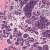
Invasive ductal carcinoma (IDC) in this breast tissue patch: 1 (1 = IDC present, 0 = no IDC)